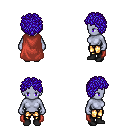
a pixel art fantasy rpg character, female body template, dark elf, purple skin, maroon cape, gold greaves, blue curly afro hairstyle, black shoes, four views (front, back, left, right), 2x2 character sprite sheet, small pixel art, hard edges, no anti-aliasing